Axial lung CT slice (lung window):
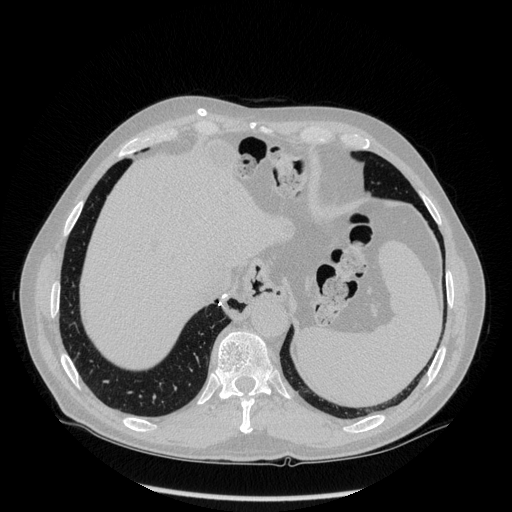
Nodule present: yes
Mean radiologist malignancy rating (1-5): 2.75